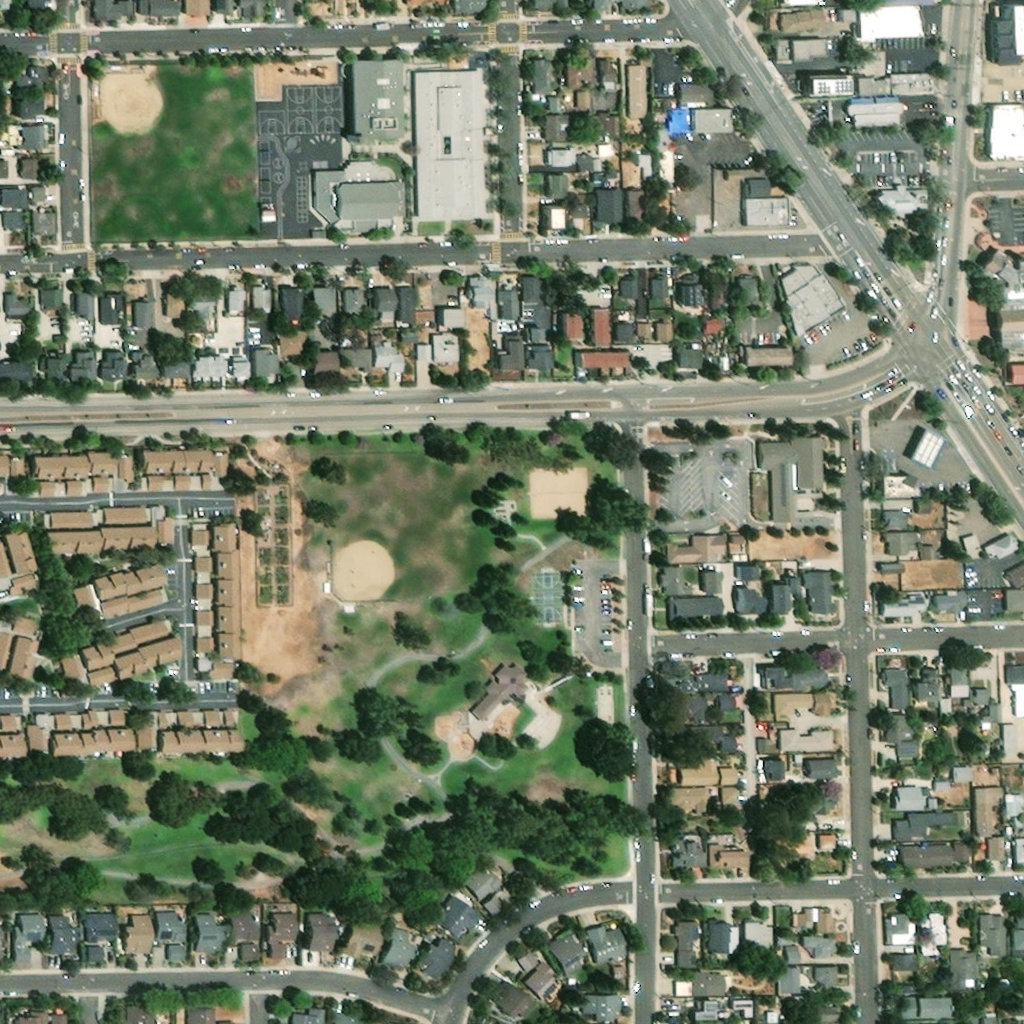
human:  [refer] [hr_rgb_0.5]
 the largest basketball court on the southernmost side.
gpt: <box>[[52, 55, 55, 60, 0]]</box>

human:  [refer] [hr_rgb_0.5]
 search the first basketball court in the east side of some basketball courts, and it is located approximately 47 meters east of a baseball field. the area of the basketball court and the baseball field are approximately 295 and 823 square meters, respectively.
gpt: <box>[[30, 8, 33, 12, 0]]</box>